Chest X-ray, AP view. Patient: 24 years old, sex M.
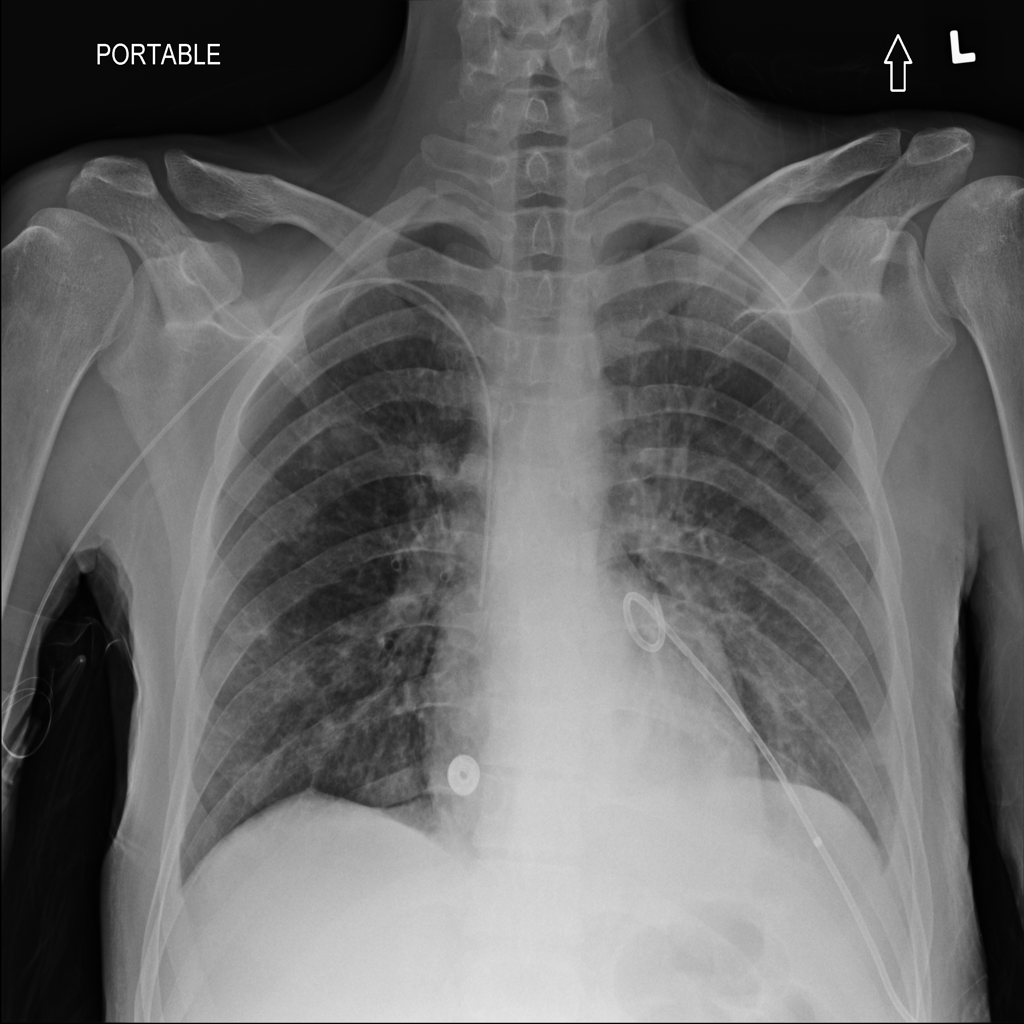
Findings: No Finding